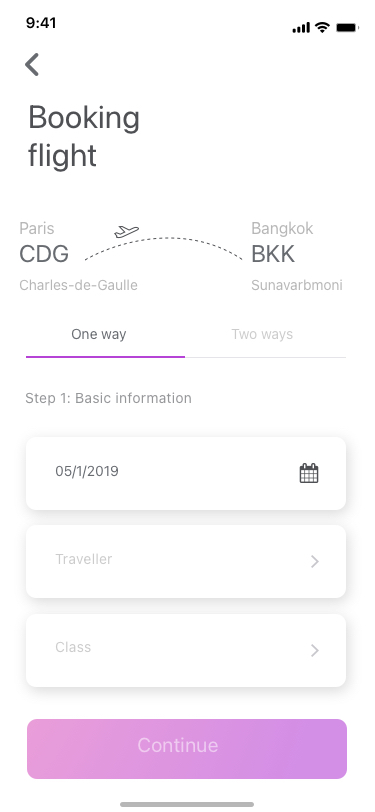
Text in this UI design:
One way
Two ways
05/1/2019
Traveller
Class
Continue
Booking
flight
Paris
CDG
Charles-de-Gaulle
Bangkok
BKK
Sunavarbmoni
Step 1: Basic information